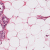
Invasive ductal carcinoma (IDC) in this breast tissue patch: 0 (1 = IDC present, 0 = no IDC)